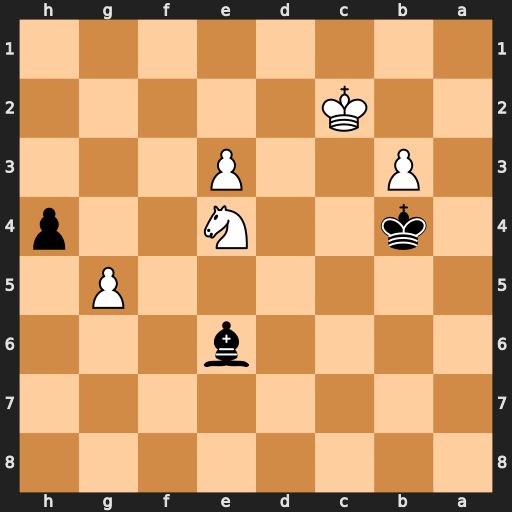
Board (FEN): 8/8/4b3/6P1/1k2N2p/1P2P3/2K5/8
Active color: b
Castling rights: -
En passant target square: -
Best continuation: Bf5 Kd3 h3 Kd4 Bxe4 Kxe4 h2